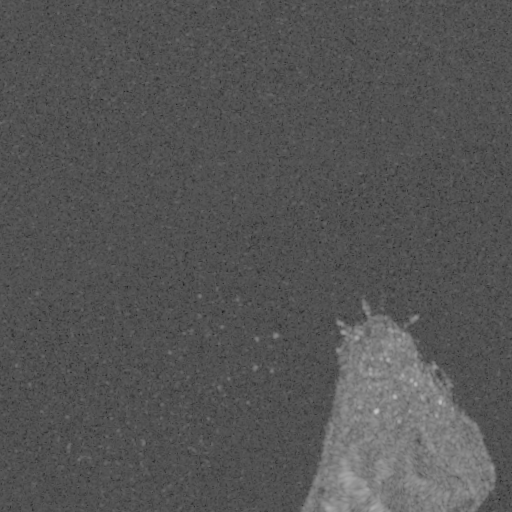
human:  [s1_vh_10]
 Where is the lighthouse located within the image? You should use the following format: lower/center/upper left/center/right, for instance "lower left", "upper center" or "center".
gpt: The lighthouse is located in the lower right of the image.
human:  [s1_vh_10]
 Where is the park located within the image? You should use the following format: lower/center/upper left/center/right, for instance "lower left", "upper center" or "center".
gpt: The park is located in the lower right of the image.
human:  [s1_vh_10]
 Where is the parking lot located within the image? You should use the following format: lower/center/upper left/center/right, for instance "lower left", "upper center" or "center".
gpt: The parking lot is located in the lower right of the image.
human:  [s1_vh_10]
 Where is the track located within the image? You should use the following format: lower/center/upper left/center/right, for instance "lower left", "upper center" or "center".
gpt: There is no track in the image.

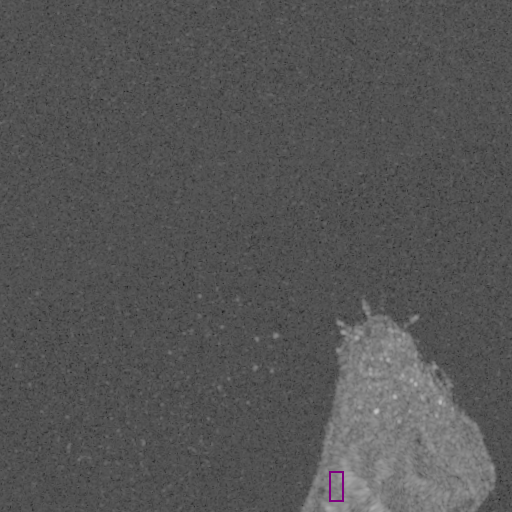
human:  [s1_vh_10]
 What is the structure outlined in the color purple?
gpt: The structure outlined in purple is a park.
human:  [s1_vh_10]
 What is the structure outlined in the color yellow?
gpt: There is no yellow outline.